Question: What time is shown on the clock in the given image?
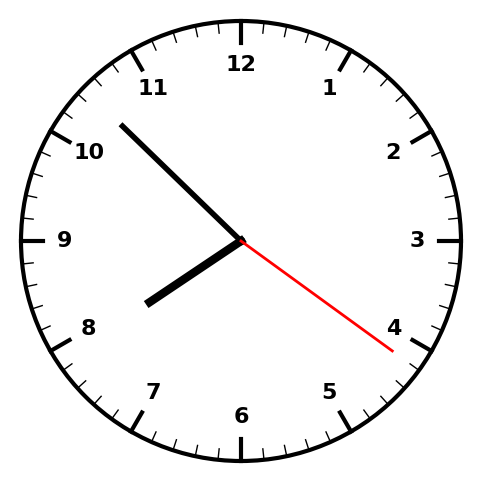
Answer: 07:52:21